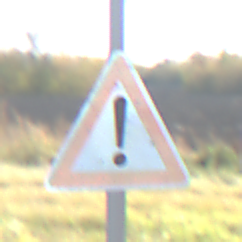
Verkehrszeichen: Gefahrenstelle
Umgebung: Outdoor, Nature
Tageszeit: MorningAfternoon
Wetter: Clear
Licht: Natural
Jahreszeit: Autumn
Kontrast: HighContrast